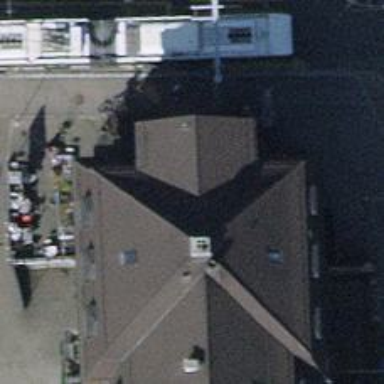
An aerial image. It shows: Cafe.